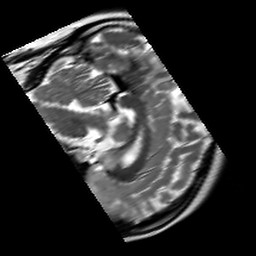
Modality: T2w
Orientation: sagittal
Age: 28
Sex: female
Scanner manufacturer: siemens
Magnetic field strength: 3 T
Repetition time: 7 s
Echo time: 0.09 s